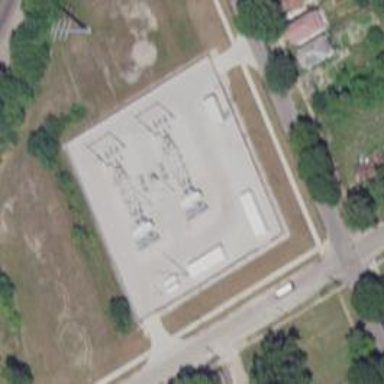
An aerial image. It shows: Switch used for power control.